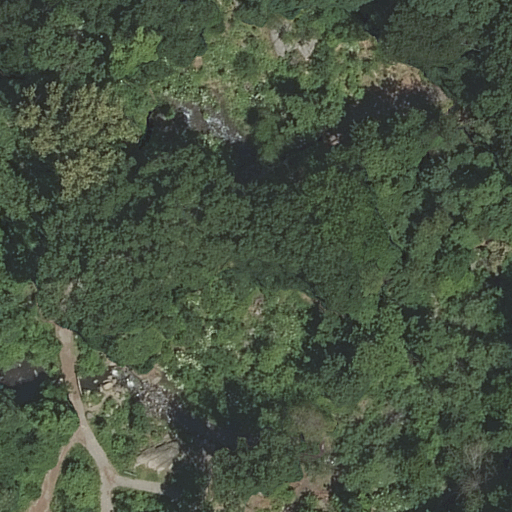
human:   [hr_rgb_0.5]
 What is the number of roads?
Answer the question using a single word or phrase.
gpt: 5

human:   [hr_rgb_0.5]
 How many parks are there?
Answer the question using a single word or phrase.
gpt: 1

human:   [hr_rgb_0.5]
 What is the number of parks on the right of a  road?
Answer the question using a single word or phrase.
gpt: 1

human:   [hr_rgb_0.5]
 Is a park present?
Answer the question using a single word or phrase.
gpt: yes

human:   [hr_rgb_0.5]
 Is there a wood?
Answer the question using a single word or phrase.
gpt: yes

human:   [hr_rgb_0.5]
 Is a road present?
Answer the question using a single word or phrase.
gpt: yes

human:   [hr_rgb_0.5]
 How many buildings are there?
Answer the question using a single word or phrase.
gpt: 0

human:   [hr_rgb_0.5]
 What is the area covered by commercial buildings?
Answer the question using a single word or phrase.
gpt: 0m2

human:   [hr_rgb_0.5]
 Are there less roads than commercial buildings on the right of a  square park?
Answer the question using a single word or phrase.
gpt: no

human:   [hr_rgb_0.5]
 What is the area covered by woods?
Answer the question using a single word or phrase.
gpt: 9790m2

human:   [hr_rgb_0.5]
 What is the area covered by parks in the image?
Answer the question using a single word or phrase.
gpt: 10633m2

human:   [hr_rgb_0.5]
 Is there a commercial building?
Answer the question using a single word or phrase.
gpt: no

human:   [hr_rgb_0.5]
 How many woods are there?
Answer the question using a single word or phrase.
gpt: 1

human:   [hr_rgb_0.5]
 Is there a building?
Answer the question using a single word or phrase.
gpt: no

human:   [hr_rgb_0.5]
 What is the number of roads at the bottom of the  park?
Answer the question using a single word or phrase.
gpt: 5

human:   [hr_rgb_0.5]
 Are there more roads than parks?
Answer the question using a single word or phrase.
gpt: yes

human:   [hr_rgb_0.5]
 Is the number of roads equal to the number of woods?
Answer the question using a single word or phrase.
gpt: no

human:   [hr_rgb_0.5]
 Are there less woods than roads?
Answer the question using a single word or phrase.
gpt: yes

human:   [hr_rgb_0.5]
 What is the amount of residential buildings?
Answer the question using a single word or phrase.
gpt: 0

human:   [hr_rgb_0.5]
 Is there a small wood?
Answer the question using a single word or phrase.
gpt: no

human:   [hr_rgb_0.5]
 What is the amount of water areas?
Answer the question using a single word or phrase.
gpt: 0

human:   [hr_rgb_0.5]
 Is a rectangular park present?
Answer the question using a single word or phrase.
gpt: yes

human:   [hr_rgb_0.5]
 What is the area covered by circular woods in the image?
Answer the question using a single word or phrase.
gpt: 0m2

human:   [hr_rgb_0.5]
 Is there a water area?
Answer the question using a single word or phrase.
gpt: no

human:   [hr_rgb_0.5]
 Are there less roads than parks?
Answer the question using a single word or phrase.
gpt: no

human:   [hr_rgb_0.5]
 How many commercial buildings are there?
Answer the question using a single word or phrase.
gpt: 0

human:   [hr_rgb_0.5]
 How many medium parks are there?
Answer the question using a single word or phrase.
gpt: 0

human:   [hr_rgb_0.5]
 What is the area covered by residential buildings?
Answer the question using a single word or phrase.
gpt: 0m2

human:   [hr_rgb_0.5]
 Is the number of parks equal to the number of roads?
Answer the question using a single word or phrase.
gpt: no

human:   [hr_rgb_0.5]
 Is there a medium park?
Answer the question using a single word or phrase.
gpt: no

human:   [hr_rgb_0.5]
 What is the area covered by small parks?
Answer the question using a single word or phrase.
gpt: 0m2

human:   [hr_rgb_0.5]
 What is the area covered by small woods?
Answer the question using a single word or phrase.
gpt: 0m2

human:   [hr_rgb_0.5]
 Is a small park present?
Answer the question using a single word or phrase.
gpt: no

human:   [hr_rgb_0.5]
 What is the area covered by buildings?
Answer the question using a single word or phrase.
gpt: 0m2

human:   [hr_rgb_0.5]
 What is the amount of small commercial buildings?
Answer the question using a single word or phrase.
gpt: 0

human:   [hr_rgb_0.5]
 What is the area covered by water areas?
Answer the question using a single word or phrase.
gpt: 0m2

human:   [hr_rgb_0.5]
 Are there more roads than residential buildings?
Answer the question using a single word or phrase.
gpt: yes

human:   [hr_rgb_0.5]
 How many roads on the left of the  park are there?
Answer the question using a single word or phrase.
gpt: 5

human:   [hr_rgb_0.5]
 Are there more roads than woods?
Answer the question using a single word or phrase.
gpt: yes

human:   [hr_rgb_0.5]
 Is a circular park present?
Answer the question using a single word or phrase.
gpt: no

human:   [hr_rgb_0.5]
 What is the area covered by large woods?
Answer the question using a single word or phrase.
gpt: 9790m2

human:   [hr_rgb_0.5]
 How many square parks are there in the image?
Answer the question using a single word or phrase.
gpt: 0

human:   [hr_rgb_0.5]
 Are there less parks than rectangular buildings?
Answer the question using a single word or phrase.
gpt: no

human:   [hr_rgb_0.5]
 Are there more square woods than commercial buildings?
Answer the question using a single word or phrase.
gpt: no

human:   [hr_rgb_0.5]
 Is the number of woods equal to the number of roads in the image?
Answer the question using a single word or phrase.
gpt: no

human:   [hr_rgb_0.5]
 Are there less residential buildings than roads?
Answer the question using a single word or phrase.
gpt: yes

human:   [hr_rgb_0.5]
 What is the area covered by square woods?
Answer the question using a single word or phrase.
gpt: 0m2

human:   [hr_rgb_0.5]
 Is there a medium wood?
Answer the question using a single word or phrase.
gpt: no

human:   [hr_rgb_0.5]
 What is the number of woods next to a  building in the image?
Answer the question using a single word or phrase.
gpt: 0

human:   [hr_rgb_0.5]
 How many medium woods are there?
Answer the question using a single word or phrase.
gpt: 0

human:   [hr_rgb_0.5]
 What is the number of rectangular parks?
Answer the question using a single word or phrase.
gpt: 1

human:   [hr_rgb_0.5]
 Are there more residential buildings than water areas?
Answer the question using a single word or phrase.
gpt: no

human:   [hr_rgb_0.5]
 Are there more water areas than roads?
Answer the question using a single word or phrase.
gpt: no

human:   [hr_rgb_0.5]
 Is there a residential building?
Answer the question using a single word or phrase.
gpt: no

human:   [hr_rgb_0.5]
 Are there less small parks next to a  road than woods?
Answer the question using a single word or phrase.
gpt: yes

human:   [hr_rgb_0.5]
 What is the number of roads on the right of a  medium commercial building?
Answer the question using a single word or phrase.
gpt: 0

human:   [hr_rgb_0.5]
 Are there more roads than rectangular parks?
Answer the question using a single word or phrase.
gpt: yes

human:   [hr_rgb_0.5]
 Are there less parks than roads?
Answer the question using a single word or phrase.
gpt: yes

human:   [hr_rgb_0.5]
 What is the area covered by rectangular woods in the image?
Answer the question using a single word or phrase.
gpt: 0m2

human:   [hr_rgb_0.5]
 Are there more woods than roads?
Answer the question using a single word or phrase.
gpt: no

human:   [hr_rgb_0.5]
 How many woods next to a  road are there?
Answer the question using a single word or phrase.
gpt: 1

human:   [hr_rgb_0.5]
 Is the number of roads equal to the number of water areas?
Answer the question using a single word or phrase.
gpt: no

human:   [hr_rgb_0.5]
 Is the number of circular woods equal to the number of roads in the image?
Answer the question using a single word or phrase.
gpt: no

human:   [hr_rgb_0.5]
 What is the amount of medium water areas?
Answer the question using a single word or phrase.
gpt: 0